Question: I want to create a custom progress bar for my Android application.
I'd like to get something like that:

I've created the following code to create a two colors progress bar:
'''
<?xml version="1.0" encoding="utf-8"?>
<layer-list xmlns:android="http://schemas.android.com/apk/res/android">
<item android:id="@android:id/background">
<shape>
<gradient
android:startColor="#385B68"
android:centerColor="#385B68"
android:centerY="1.0"
android:endColor="#385B68"
android:angle="270" />
</shape>
</item>
<item android:id="@android:id/progress">
<clip>
<shape>
<gradient
android:startColor="#65B4D4"
android:centerColor="#65B4D4"
android:centerY="1.0"
android:endColor="#65B4D4"
android:angle="270" />
</shape>
</clip>
</item>
</layer-list>
'''
But I'd like to know how I could add the separators every 10% or even every 20%. Is there a special way to achieve that ?
Thanks for your precious help.
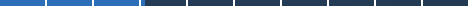
Answer: In order to create such a custom progress bar. Create a new class:
'''
import java.util.ArrayList;
import java.util.List;
import android.graphics.Canvas;
import android.graphics.Color;
import android.graphics.ColorFilter;
import android.graphics.Paint;
import android.graphics.PixelFormat;
import android.graphics.Rect;
import android.graphics.RectF;
import android.graphics.drawable.Drawable;
public class ProgressBarDrawable extends Drawable
{
private int parts = 10;
private Paint paint = null;
private int fillColor = Color.parseColor("#2D6EB9");
private int emptyColor = Color.parseColor("#233952");
private int separatorColor = Color.parseColor("#FFFFFF");
private RectF rectFill = null;
private RectF rectEmpty = null;
private List<RectF> separators = null;
public ProgressBarDrawable(int parts)
{
this.parts = parts;
this.paint = new Paint(Paint.ANTI_ALIAS_FLAG);
this.separators = new ArrayList<RectF>();
}
@Override
protected boolean onLevelChange(int level)
{
invalidateSelf();
return true;
}
@Override
public void draw(Canvas canvas)
{
// Calculate values
Rect b = getBounds();
float width = b.width();
float height = b.height();
int spaceFilled = (int)(getLevel() * width / 10000);
this.rectFill = new RectF(0, 0, spaceFilled, height);
this.rectEmpty = new RectF(spaceFilled, 0, width, height);
int spaceBetween = (int)(width / 100);
int widthPart = (int)(width / this.parts - (int)(0.9 * spaceBetween));
int startX = widthPart;
for (int i=0; i<this.parts - 1; i++)
{
this.separators.add( new RectF(startX, 0, startX + spaceBetween, height) );
startX += spaceBetween + widthPart;
}
// Foreground
this.paint.setColor(this.fillColor);
canvas.drawRect(this.rectFill, this.paint);
// Background
this.paint.setColor(this.emptyColor);
canvas.drawRect(this.rectEmpty, this.paint);
// Separator
this.paint.setColor(this.separatorColor);
for (RectF separator : this.separators)
{
canvas.drawRect(separator, this.paint);
}
}
@Override
public void setAlpha(int alpha)
{
}
@Override
public void setColorFilter(ColorFilter cf)
{
}
@Override
public int getOpacity()
{
return PixelFormat.TRANSLUCENT;
}
}
'''
And then, where you want to apply the custom theme, use this code: (10 is the number of parts).
'''
ProgressBarDrawable bgProgress= new ProgressBarDrawable(10);
progressbar.setProgressDrawable(bgProgress);
'''